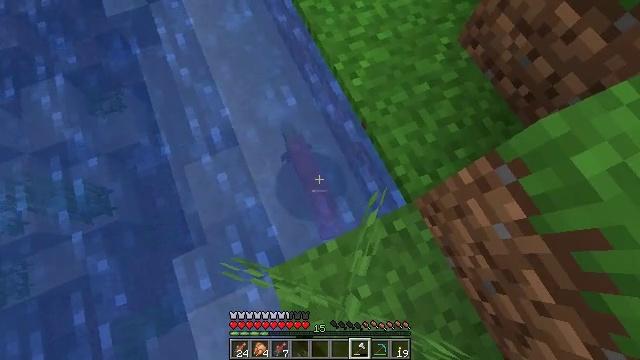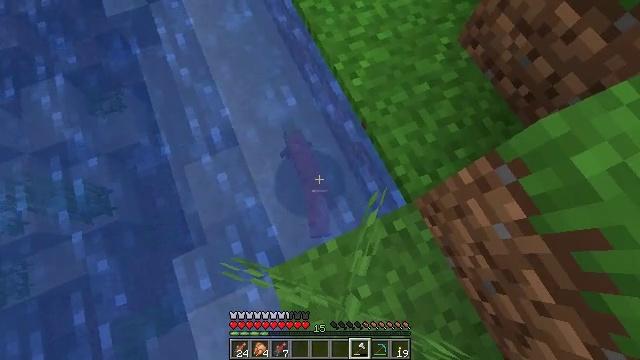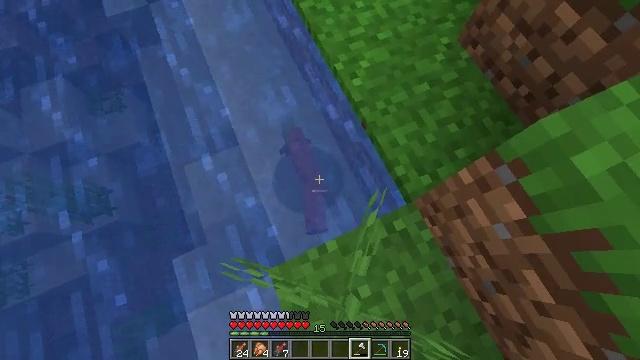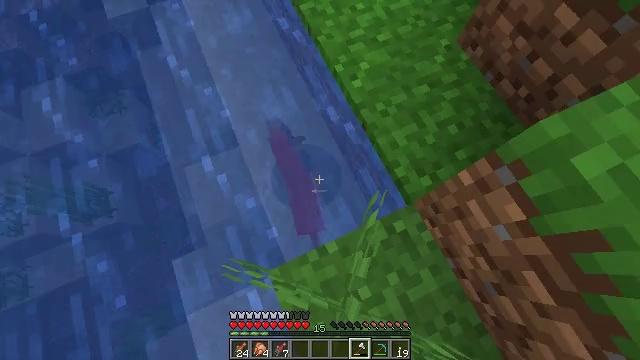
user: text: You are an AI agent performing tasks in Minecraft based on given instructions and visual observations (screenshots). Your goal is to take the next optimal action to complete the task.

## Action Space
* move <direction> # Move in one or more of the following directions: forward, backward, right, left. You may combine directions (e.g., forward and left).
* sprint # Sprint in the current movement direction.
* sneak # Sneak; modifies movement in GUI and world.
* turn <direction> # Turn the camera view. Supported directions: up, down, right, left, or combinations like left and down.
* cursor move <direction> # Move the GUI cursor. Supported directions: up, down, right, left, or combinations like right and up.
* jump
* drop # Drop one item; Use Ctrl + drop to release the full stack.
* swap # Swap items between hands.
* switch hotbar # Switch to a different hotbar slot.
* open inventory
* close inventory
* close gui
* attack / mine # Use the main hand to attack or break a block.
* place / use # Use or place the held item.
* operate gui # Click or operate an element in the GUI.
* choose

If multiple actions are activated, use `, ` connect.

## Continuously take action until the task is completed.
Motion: motion action
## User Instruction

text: Kill aquatic mobs.
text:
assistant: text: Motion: attack / mine
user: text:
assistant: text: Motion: attack / mine
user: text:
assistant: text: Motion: no_op
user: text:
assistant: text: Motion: no_op